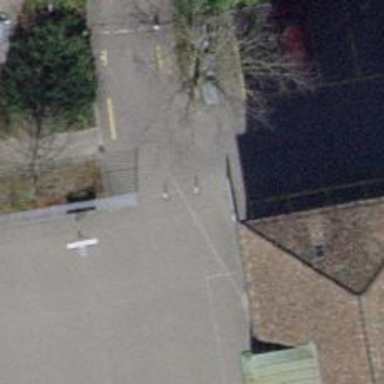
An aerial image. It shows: Bollard barrier.